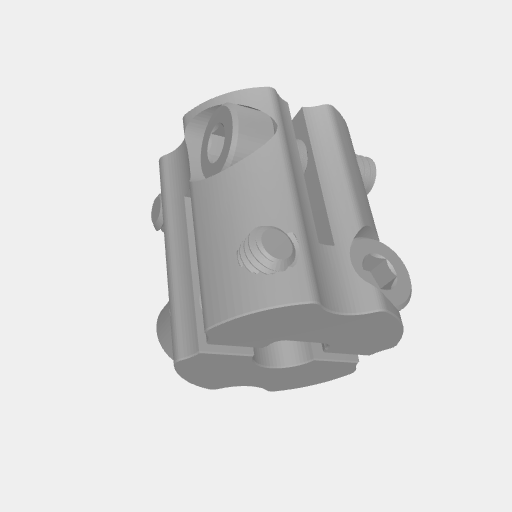
Part: HyperCoupler6DID6DID